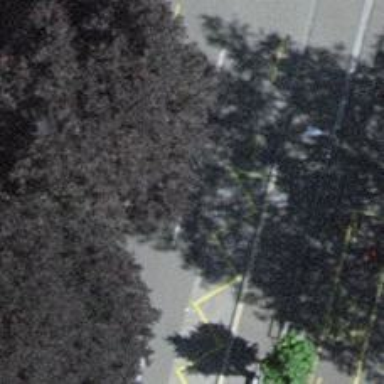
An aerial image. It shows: Bus stop with designated stop position for public transport.